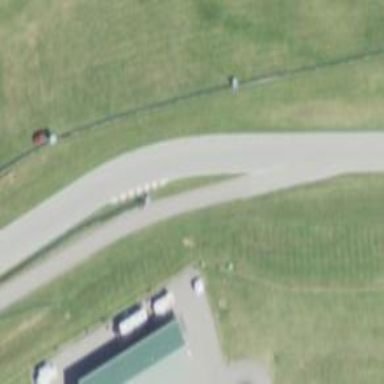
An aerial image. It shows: Asphalt raceway.